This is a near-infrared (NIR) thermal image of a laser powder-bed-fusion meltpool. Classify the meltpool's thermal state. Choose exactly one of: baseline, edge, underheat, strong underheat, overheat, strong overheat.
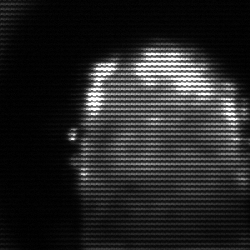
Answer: baseline